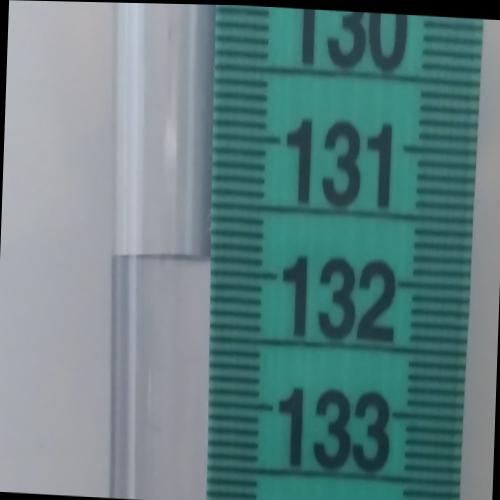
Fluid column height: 131.9 cm